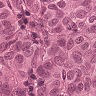
Metastatic tissue present: yes